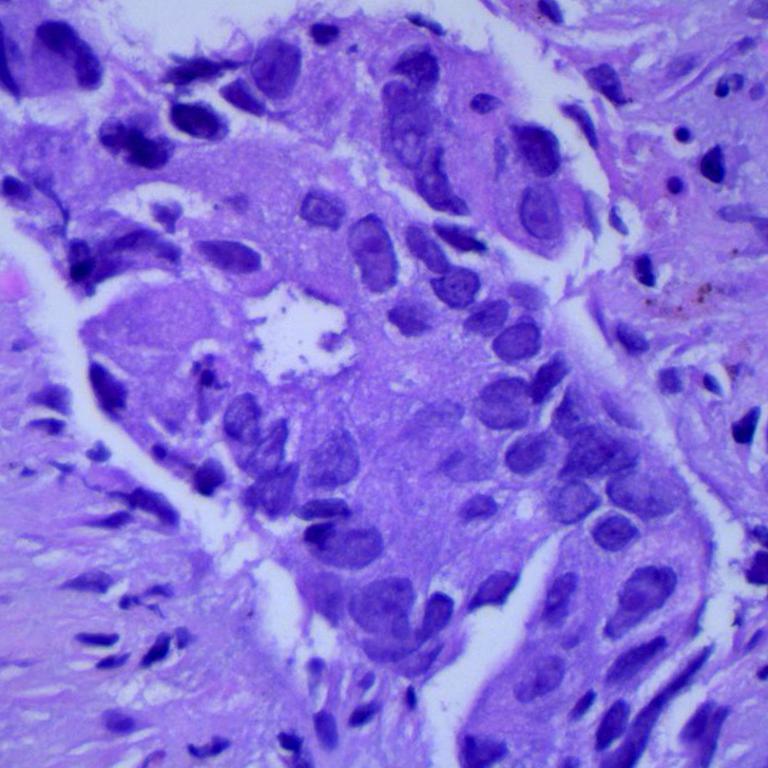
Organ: lung
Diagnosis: adenocarcinomas